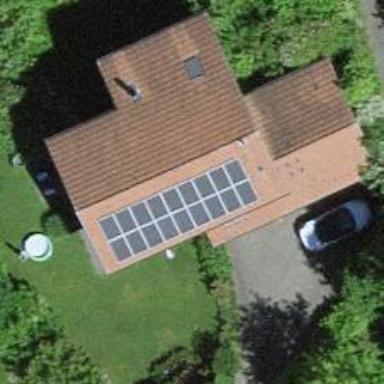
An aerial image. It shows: Solar power generator using photovoltaic method with solar photovoltaic panel types.